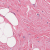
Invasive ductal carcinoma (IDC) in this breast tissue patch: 0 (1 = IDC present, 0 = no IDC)